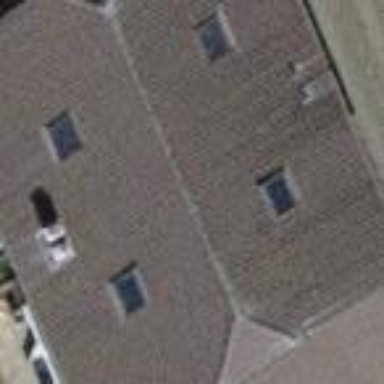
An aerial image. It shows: Building with tile roof.